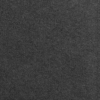
Label: dusty